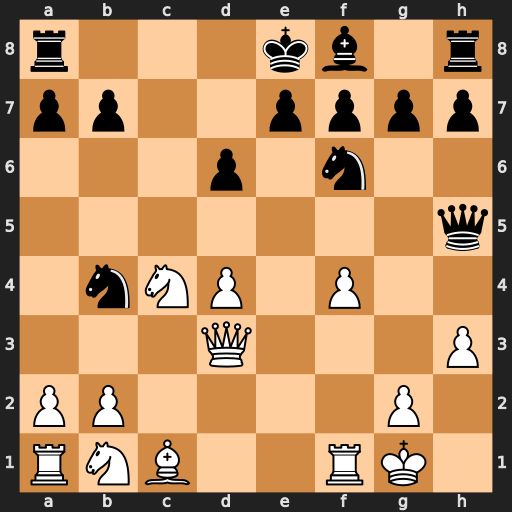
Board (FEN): r3kb1r/pp2pppp/3p1n2/7q/1nNP1P2/3Q3P/PP4P1/RNB2RK1
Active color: w
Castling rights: kq
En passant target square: -
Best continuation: Qb3